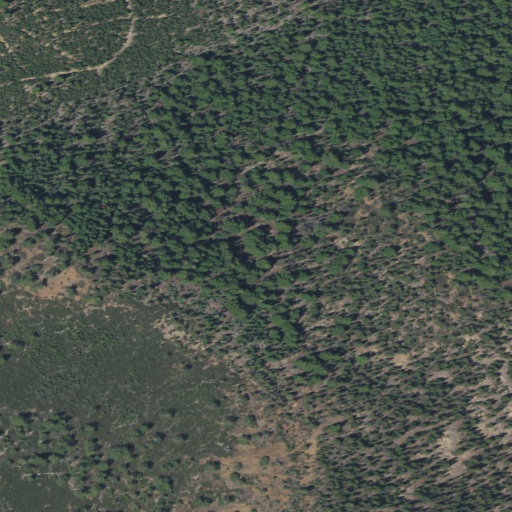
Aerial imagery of mountain in Oregon named Kweo Butte containing evergreen forest and shrub